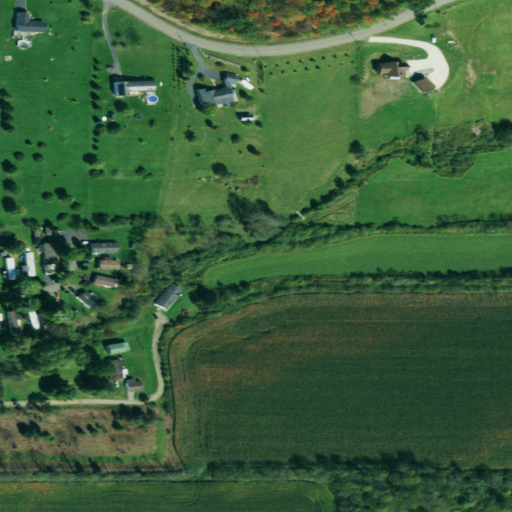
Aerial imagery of valley in New York named Smith Hollow containing pasture, cultivated crops, open development, mixed forest, low intensity development, deciduous forest, and medium intensity development